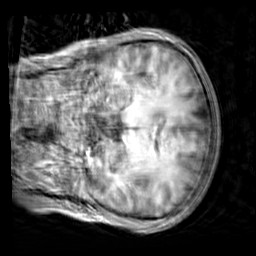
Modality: T1w
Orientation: coronal
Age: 19
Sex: male
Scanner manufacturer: siemens
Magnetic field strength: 3 T
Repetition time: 2.3 s
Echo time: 0.00303 s